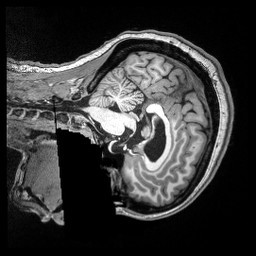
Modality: T1w
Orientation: sagittal
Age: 20
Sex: female
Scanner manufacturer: siemens
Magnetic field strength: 3 T
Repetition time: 2.53 s
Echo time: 0.0033 s